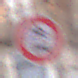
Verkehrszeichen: VerbotKraftfahrzeuge
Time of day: MorningAfternoon
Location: Outdoor (Urban)
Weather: PartlyCloudy
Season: NotSpecified
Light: Natural